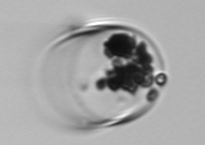
Label: Guinardia_flaccida